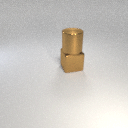
large brown metal cylinder above large brown metal cube